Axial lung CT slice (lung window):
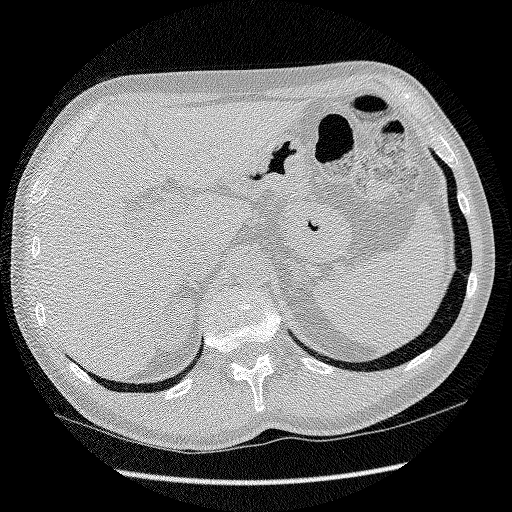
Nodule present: no